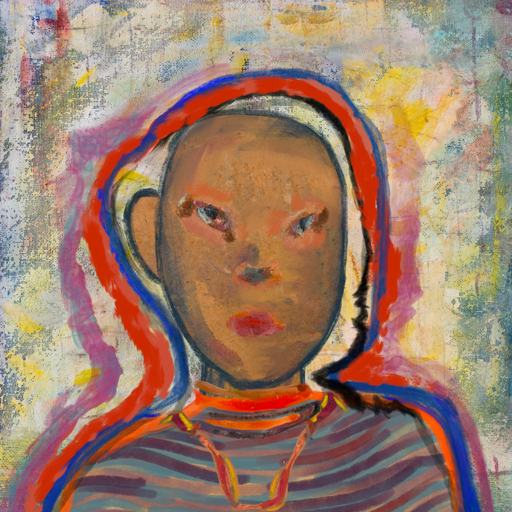
Background: Irani, Head And Neck Front: In_The_Sun, Face Front: Boggyland, Bust: Experience, Hair Front: Experience, Head Accessory: Blank, Second Necklace: Gypsy_Mother_1, Necklace: Experience, Baby: Blank